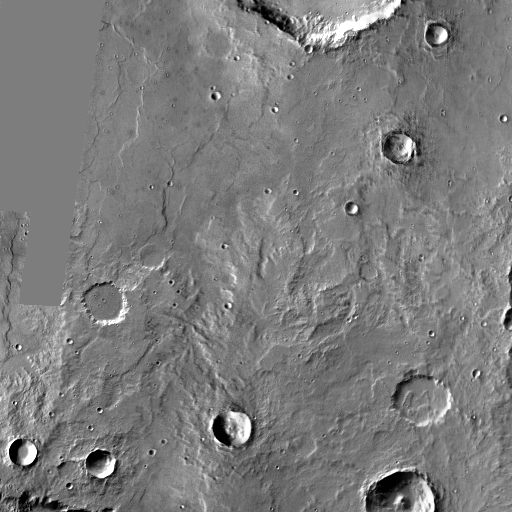
Crater classes present: Background, Other, Layered, Buried